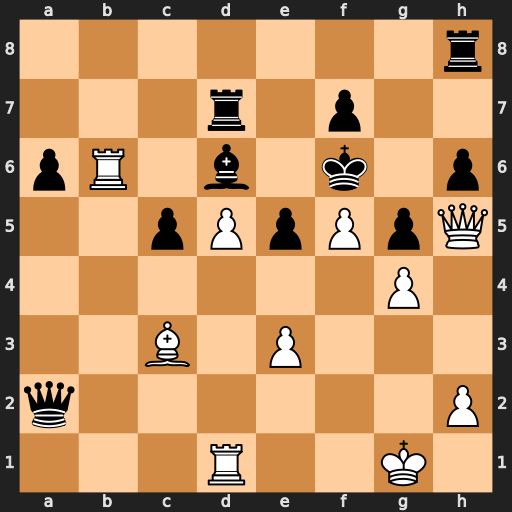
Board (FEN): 7r/3r1p2/pR1b1k1p/2pPpPpQ/6P1/2B1P3/q6P/3R2K1
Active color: w
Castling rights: -
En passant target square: -
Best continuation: Rxd6+ Rxd6 Bxe5+ Ke7 Bxd6+